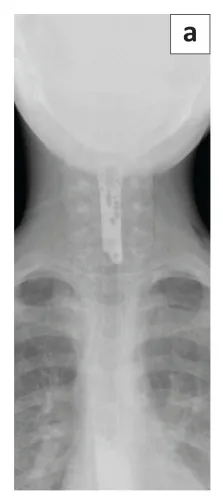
(a, b and c) Contrast swallow of the cervical and thoracic oesophagus excluded oesophageal perforation.
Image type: radiology (x_ray)